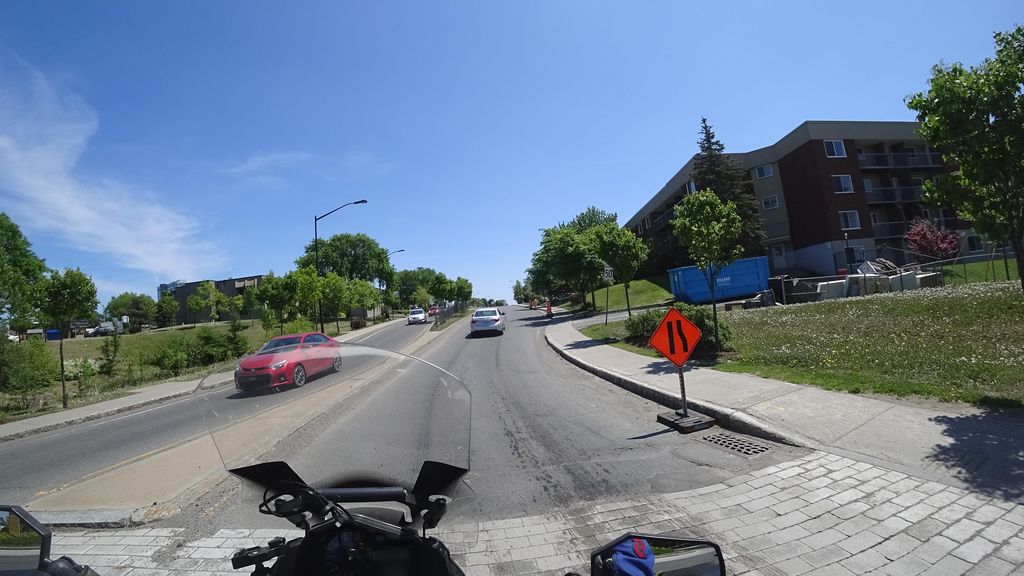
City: quebec_city